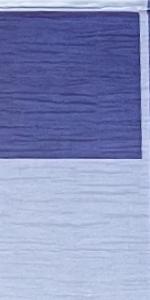
Label: Empty